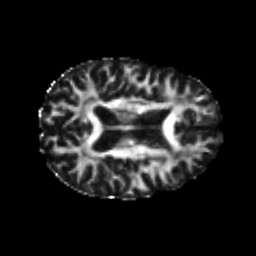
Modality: FA
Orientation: axial
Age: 25
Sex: female
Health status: healthy
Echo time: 0.074 s